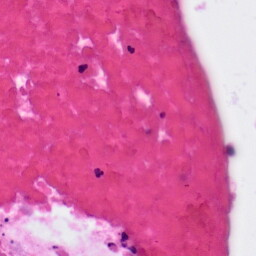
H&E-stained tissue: Colon